Question: I am trying to reproduce these three simple histograms created in excel in R, in order to have something slightly more appealing to the eye. I have no doubt this is simple, but am out of practice with R.
<URL>
[
I have found different tutorials for producing basic histograms, but have yet to find something that will produce three columns (representing years) for each of the distance bins, and then three separate graphs for each of the data groups (A, B, C).
I believe the first thing I need to do is restructure my data, and I guess this is the step I am unsure about.
Thanks in advance.
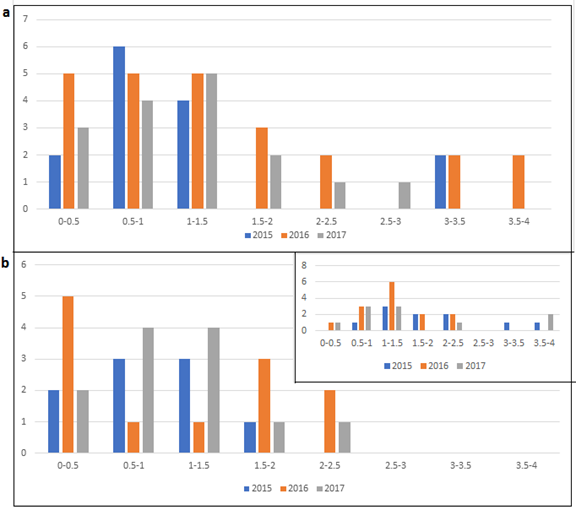
Answer: Yes, you will have to restructure your data. You can do it in R as shown by @stefan or if it's challenging you can do it in excel itself. Tidy data is easy to plot and analyze (see <URL>. Tidy data will look something like consisting of four columns - Distance, Value, Value_year, Value_group.
<URL>
As an example, I stored some data as a tab-delimited file (testdata.txt) and read in using tidyverse's read_delim function. Following is the example code:
'''
library(tidyverse)
foo <- read_delim("testdata.txt", delim = " ")
foo %>% mutate(Val_year = factor(Val_year, levels=c("2015","2016","2017"))) %>%
ggplot() + geom_bar(aes(x=Dist, y=Val, fill = Val_year), stat = "identity", position = "dodge") + facet_grid(.~Val_grp)
'''
<URL>